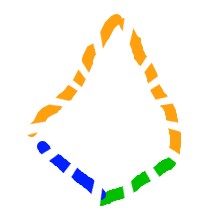
Shape: kite